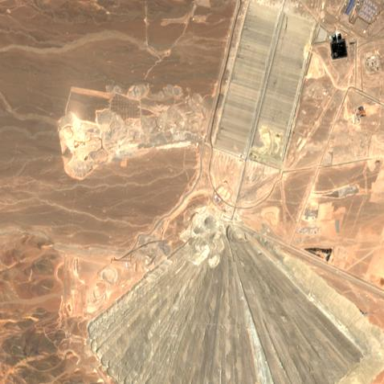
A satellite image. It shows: Landfill site containing mining waste.